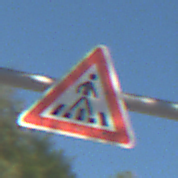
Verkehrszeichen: FussgaengerueberwegLinks
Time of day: Midday
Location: Outdoor (Nature)
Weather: Clear
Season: Summer
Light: Natural